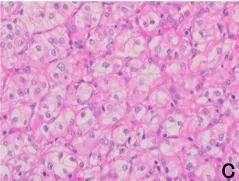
Histopathologic examinations of kidney and pleural specimens show primary and metastatic clear cell carcinoma. (C): H&E staining of the kidney, x 200.
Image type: pathology (h&e)